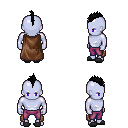
a pixel art fantasy rpg character, male body template, dark elf, purple skin, brown cape, magenta pants, black mohawk hairstyle, gray slippers, four views (front, back, left, right), 2x2 character sprite sheet, small pixel art, hard edges, no anti-aliasing